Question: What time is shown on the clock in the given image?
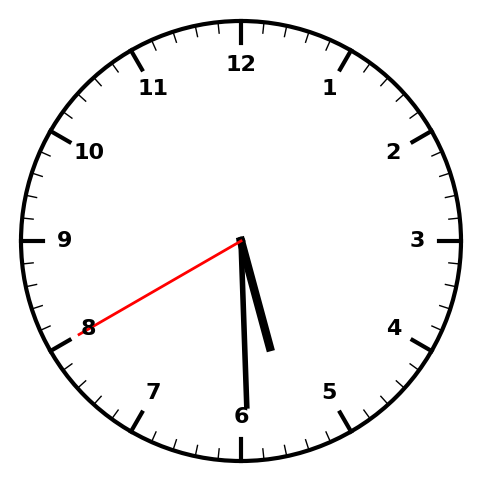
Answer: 05:29:40